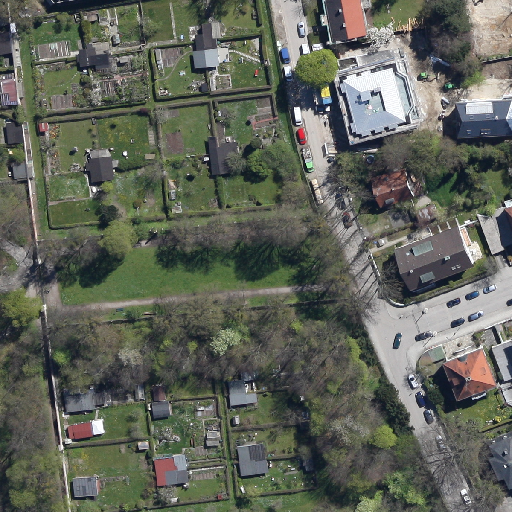
Referring expression: heavy-duty vehicle in the parking area